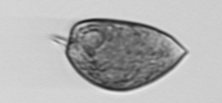
Label: Prorocentrum_micans